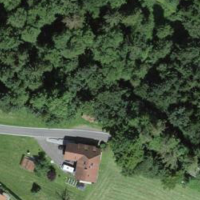
EUNIS habitat code: 44
Species observed at this site:
Fagus sylvatica